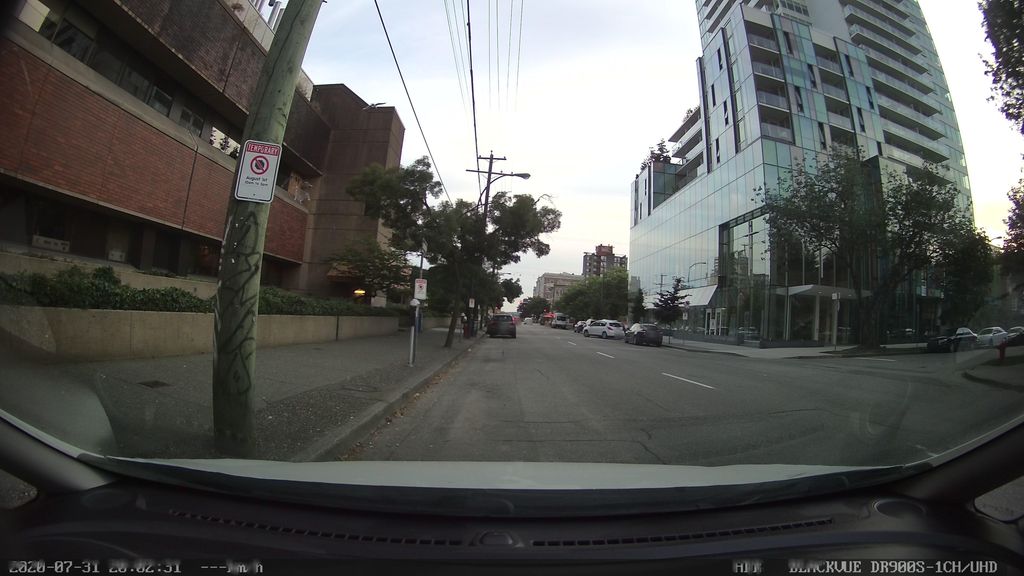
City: vancouver